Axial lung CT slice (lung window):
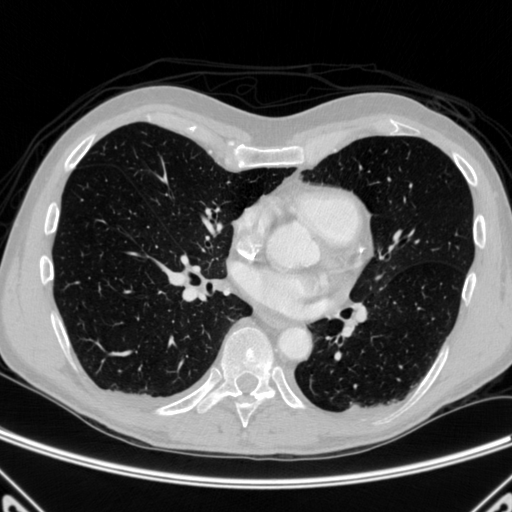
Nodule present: no